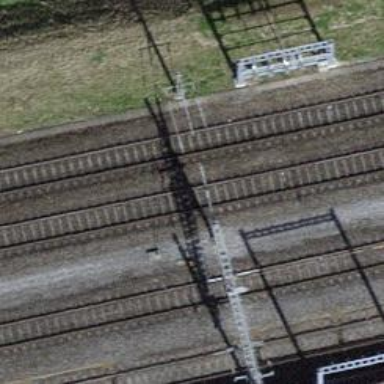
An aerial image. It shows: Single-track railway with electrified contact lines.